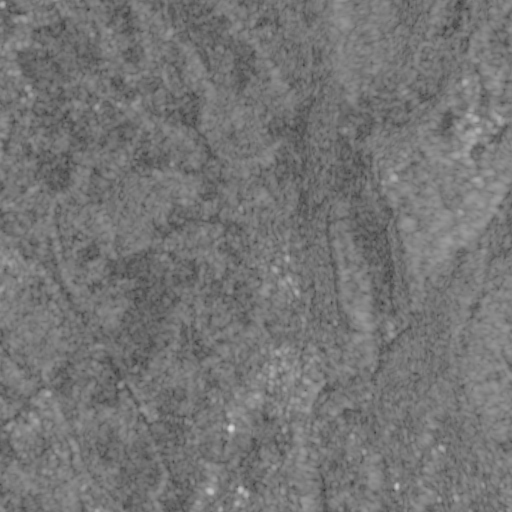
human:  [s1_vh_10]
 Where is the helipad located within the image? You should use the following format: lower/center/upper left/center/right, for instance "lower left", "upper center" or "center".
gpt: The helipad is located in the upper right of the image.
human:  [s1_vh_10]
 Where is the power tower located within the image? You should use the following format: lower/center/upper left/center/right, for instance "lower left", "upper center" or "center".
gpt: The power tower is located in the lower right of the image.
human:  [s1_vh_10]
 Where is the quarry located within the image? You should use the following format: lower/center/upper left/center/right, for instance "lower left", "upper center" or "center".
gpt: The quarry is located in the upper right of the image.
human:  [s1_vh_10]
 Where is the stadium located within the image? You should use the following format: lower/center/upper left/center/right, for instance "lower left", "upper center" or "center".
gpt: The stadium is located in the lower right of the image.
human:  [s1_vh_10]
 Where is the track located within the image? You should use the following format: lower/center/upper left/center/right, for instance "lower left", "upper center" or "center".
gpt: The track is located in the center left of the image.
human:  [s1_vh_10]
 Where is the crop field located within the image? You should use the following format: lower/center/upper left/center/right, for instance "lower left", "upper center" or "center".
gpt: There is no crop field in the image.

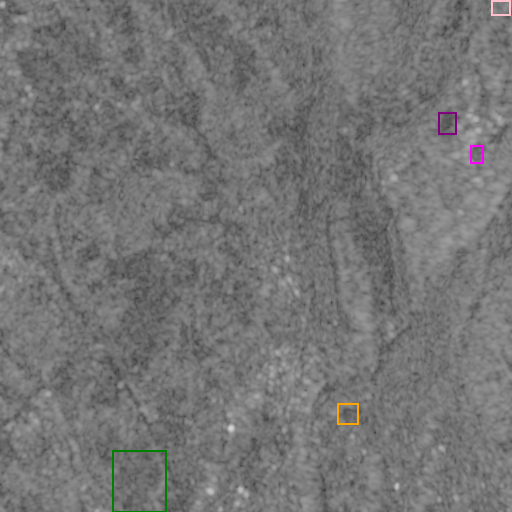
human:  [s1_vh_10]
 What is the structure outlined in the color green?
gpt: The structure outlined in green is a crop field.
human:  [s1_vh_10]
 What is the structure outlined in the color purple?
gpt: The structure outlined in purple is a park.
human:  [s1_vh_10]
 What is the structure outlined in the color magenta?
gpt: The structure outlined in magenta is a parking lot.
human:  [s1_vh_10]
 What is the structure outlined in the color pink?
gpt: The structure outlined in pink is a quarry.
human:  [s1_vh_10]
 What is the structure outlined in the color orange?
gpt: The structure outlined in orange is a stadium.
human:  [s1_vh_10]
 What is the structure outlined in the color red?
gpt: There is no red outline.